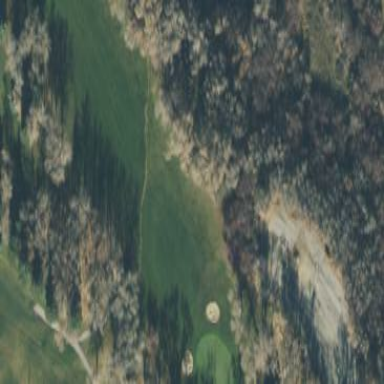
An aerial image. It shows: Grassy area designated as golf fairway.